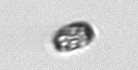
Label: Thalassiosira